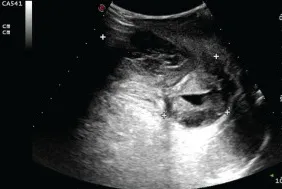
Scrotal ultrasound after targeted therapy.
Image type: radiology (ultrasound)